Question: How is it possible to get the [0], ..., [4] parameter's values of the Object below ?
The Object you see below is a result from EntityManager.createNativeQuery().
I would like to use the values to create a POJO. I know I could use EntityManager.createNativeQuery("SQL Query", MyPOJO.class), but it returns POJO only with ID, all other variables are null?! and I am interested in how to get object's parameters.
It's not possible to cast returned object to MyPOJO, because MyPOJO is a JPA Entity with references to another JPA Entities, and the returned object contains only IDs of another JPA Entities.

Thank you!
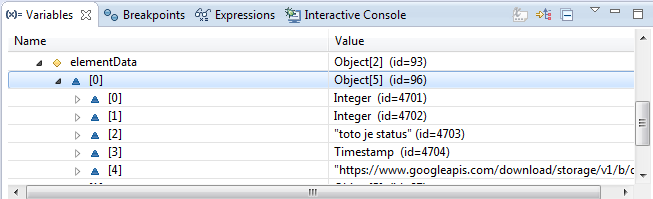
Answer: I solved it the following way:
Let nativeQuery to return me result as a List of Object[] and access the Object's values through index.
Here is my solution:
'''
List<Object[]> executeObjects = null;
Query query = mgr.createNativeQuery("SQL Query");
executeObjects = (List<Object[]>) query.getResultList();
for (Object[] object : executeObjects) {
Long id = new Long((Integer) object[0]);
Long id2 = new Long((Integer) object[1]);
String desc = (String) object[2];
...
...
}
'''